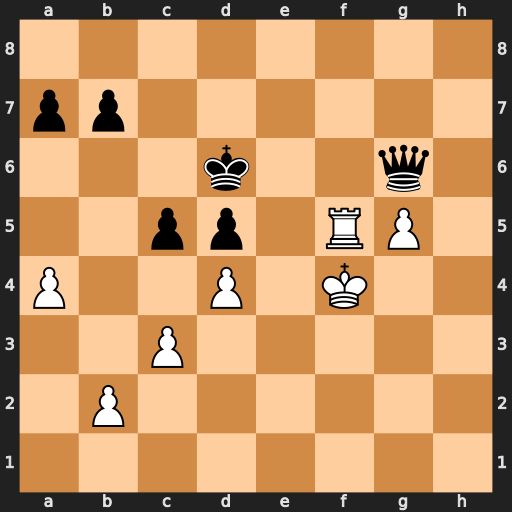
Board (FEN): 8/pp6/3k2q1/2pp1RP1/P2P1K2/2P5/1P6/8
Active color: w
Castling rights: -
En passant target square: -
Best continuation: Rf6+ Qxf6+ gxf6